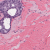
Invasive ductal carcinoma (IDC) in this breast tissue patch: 0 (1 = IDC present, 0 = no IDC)